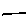
Label: line